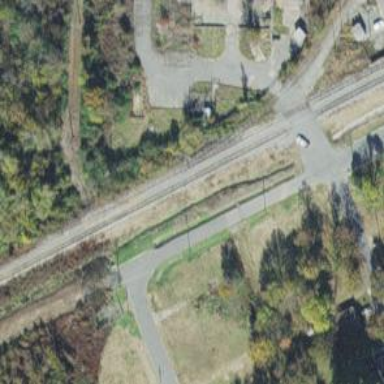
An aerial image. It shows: Abandoned railway.